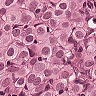
Metastatic tissue present: yes